Interaction volume radius: 10 \u00c5
Interaction volume height: 10 \u00c5
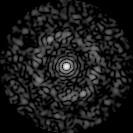
Disorder parameter: 0.8112